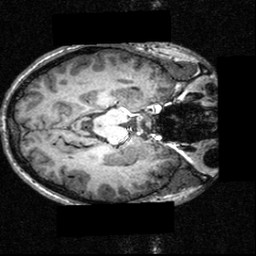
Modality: T1w
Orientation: axial
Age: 21
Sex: male
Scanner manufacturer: siemens
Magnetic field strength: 3.951 T
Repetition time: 1.5 s
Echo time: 0.00335 s